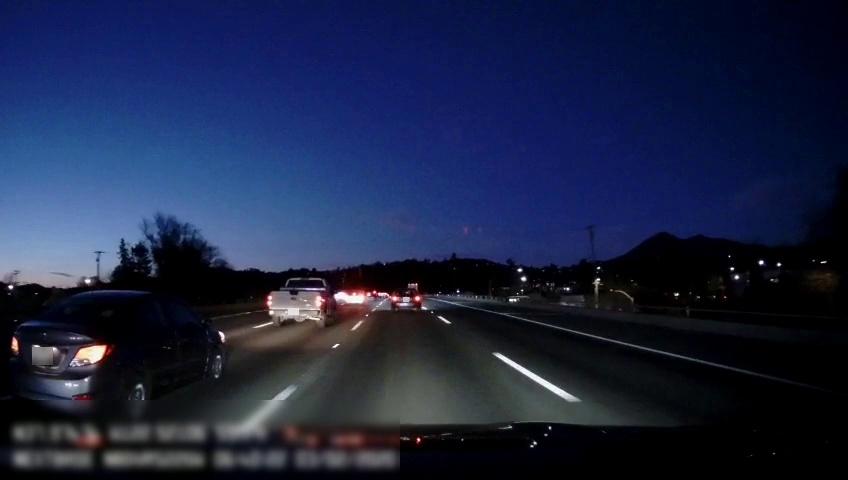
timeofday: Night
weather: Other
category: Drivable Space
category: Vehicles | Car
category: Vehicles | SUV
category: Vehicles | Car
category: Vehicles | Car
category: Vehicles | Truck
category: Vehicles | Car
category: Vehicles | Truck
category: Lanes | Alternate Lane
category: Lanes | Alternate Lane
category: Lanes | Current Lane
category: Lanes | Current Lane
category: Lanes | Alternate Lane